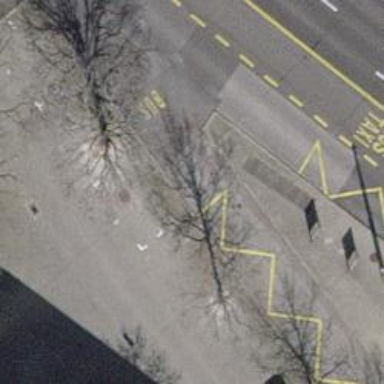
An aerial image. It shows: Motorcycle parking facility.